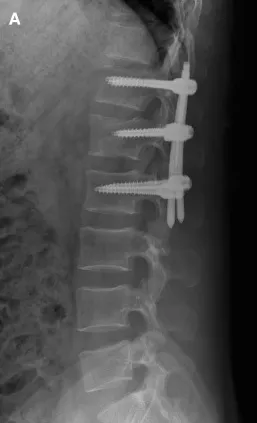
(A,B) anterior-posterior and lateral radiographs 1 year after percutaneous pedicle screw in L1.
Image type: radiology (x_ray)